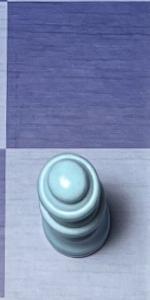
Label: Queen_White